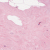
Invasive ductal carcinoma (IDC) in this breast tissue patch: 0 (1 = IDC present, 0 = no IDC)